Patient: sex M, age 76
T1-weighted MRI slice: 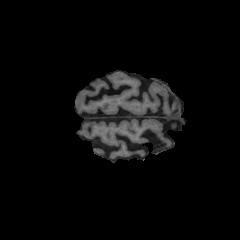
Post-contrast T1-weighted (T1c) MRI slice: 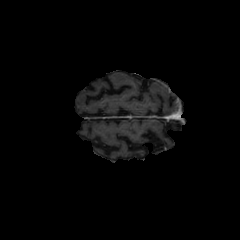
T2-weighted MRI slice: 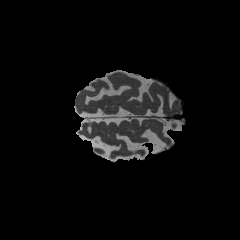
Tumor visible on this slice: no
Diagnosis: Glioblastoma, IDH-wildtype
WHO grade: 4